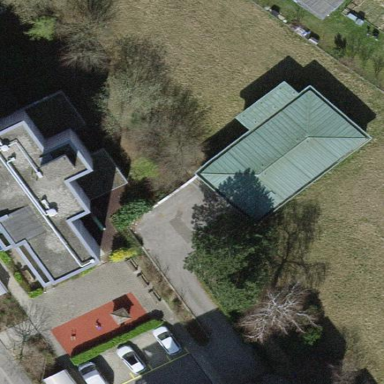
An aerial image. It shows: Community centre building.